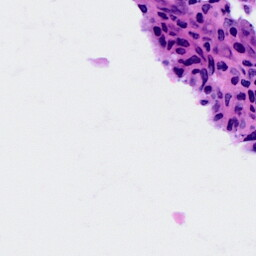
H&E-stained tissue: Cervix